Question: I have a csv file. I need to remove the duplicates values under street_name. ex: I have multi hwy-1w!

I used this query: joinedResult.groupby('roadId')['street_name'].apply(', '.join).reset_index().to_csv(f'./2{areaId}.csv', index = False)
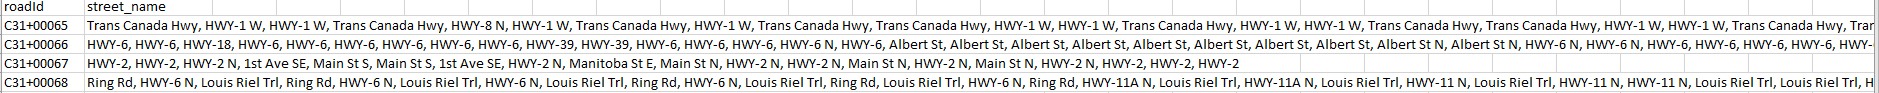
Answer: If you want unique per row, <URL> might be of help. If you want to keep the data in the row and don't care about order of the string in the row after, maybe this could help:
'''
df['street_name'] = df['street_name'].apply(lambda x: ', '.join(set(x.split(', '))
'''
Converting to sets is always a nice way to remove duplicates.
If you need to preserve order, you can use a Counter. It will be slower than using sets though:
'''
from collections import Counter
df['street_name'] = df['street_name'].apply(lambda x: ', '.join(Counter(x.split(', ')).keys()))
'''